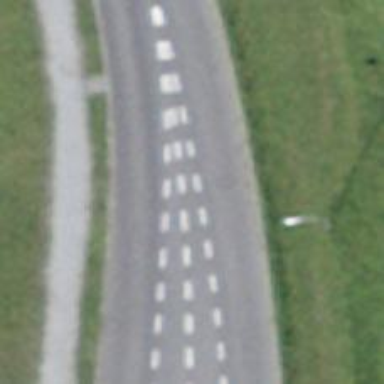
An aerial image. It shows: Secondary road with asphalt surface.